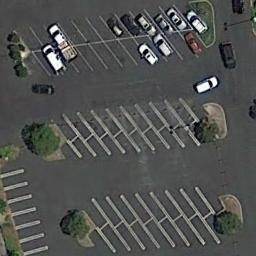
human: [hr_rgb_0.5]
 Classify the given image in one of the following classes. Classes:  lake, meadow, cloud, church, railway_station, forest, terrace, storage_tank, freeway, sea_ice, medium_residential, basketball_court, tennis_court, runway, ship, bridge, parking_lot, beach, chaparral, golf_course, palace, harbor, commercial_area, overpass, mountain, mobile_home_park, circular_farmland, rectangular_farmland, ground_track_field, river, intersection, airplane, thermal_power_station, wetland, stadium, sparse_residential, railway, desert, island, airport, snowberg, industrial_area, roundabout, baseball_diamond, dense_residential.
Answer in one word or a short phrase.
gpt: parking_lot